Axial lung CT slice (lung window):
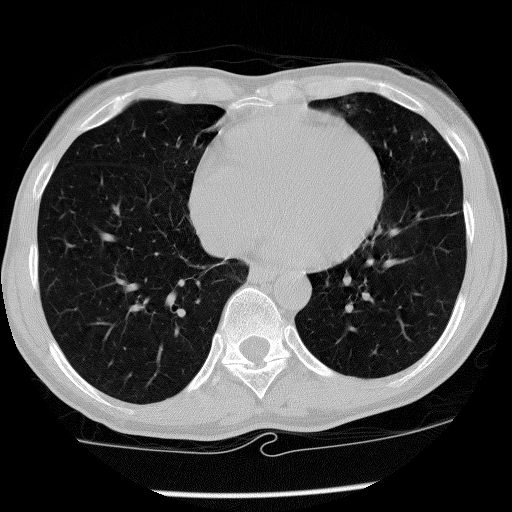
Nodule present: no